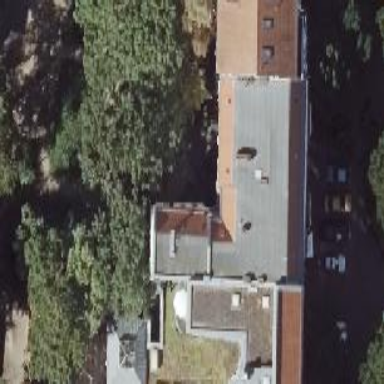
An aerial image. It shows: Residential building with double saltbox roof shape.